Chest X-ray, PA view. Patient: 44 years old, sex M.
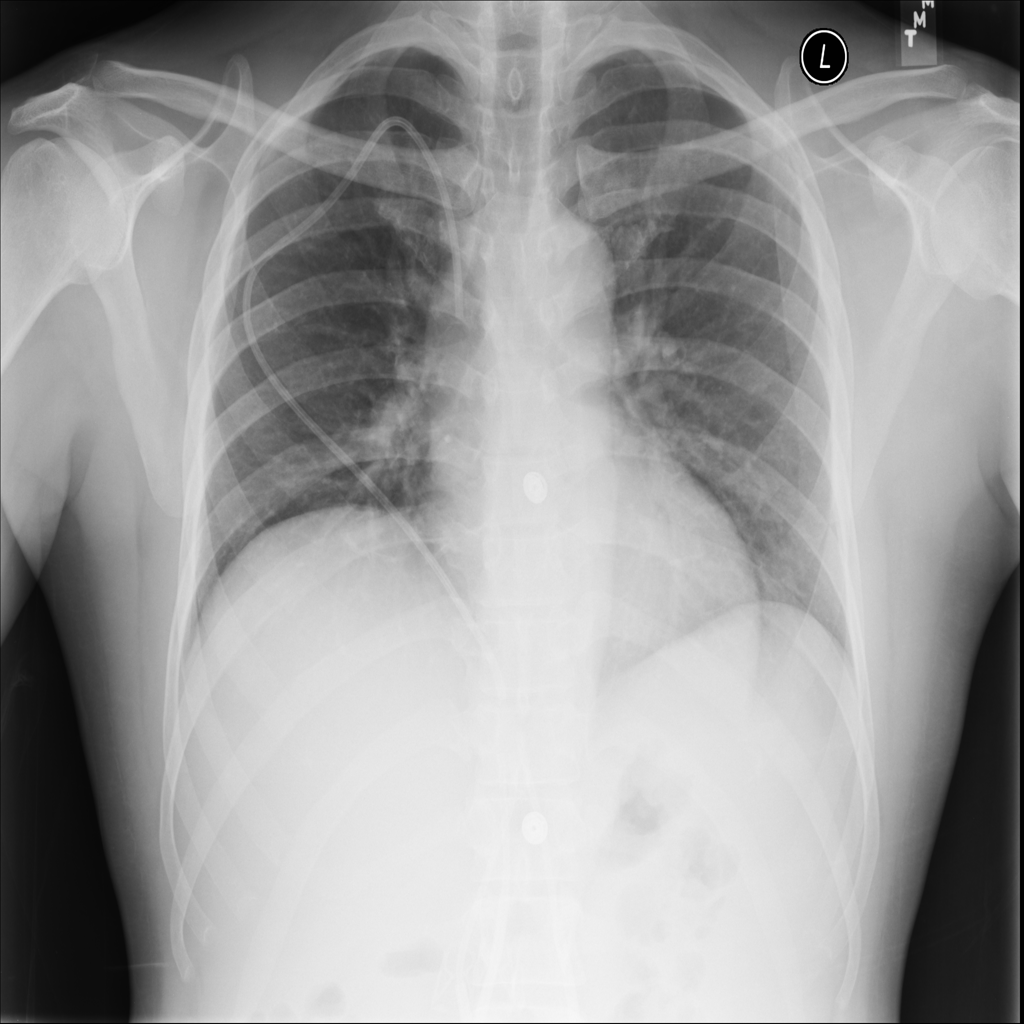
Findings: No Finding